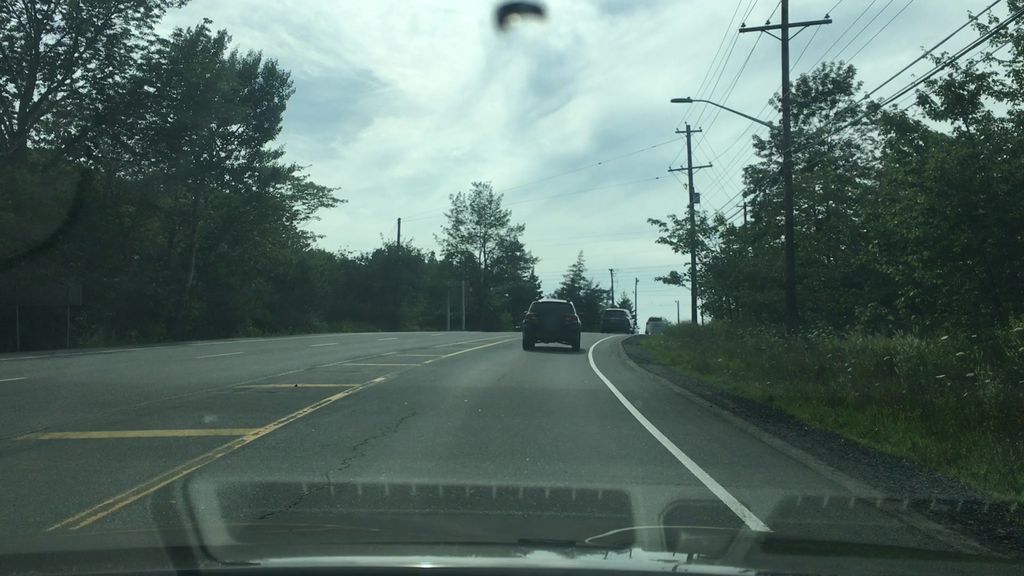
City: halifax